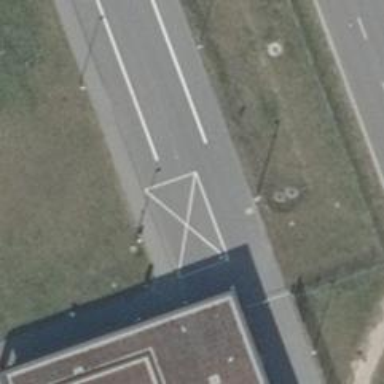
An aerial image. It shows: Asphalt road designated for service vehicles.